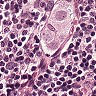
Metastatic tissue present: yes